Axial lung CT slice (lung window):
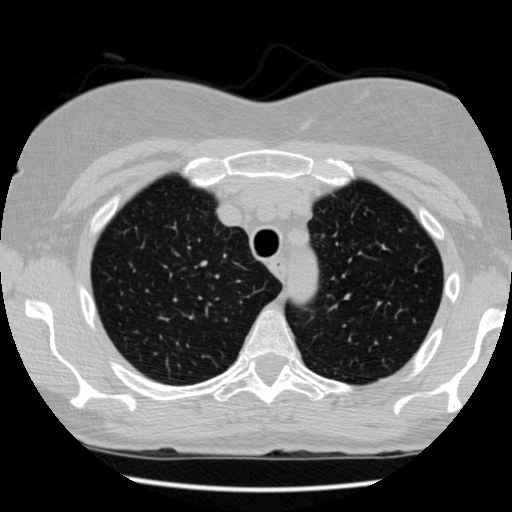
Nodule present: no